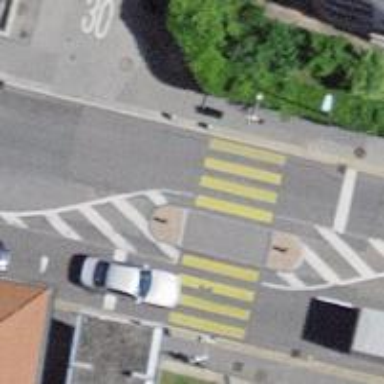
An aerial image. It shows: Road with traffic signals.